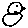
Label: bird